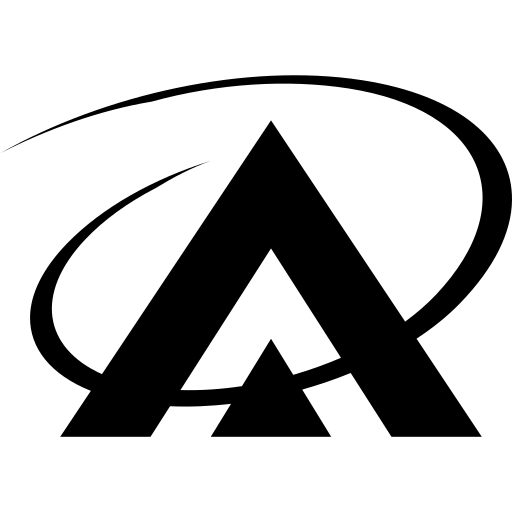
Tags: icon, FontAwesome, fa-icon, brand, asymmetrik